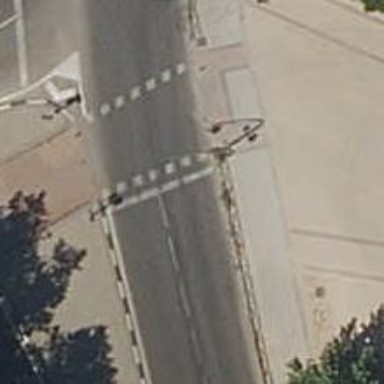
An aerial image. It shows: Road with traffic signals at crossing. The crossing is equipped with signals.